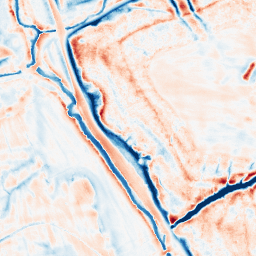
Category: edge_preserving
Decomposition family: bilateral
Decomposition parameters: d: 21
sigma_color: 75
sigma_space: 50
Upsampling method: cubic_catmull_rom
Upsampling parameters: scale: 8
Upsampling scale: 8